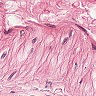
Metastatic tissue present: no